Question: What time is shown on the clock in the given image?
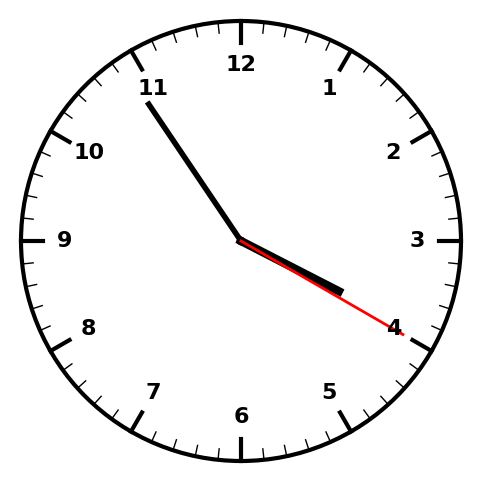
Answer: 03:54:20